Field crop: maize
Growth stage: 2
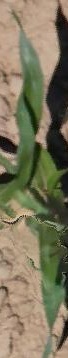
Species: maize